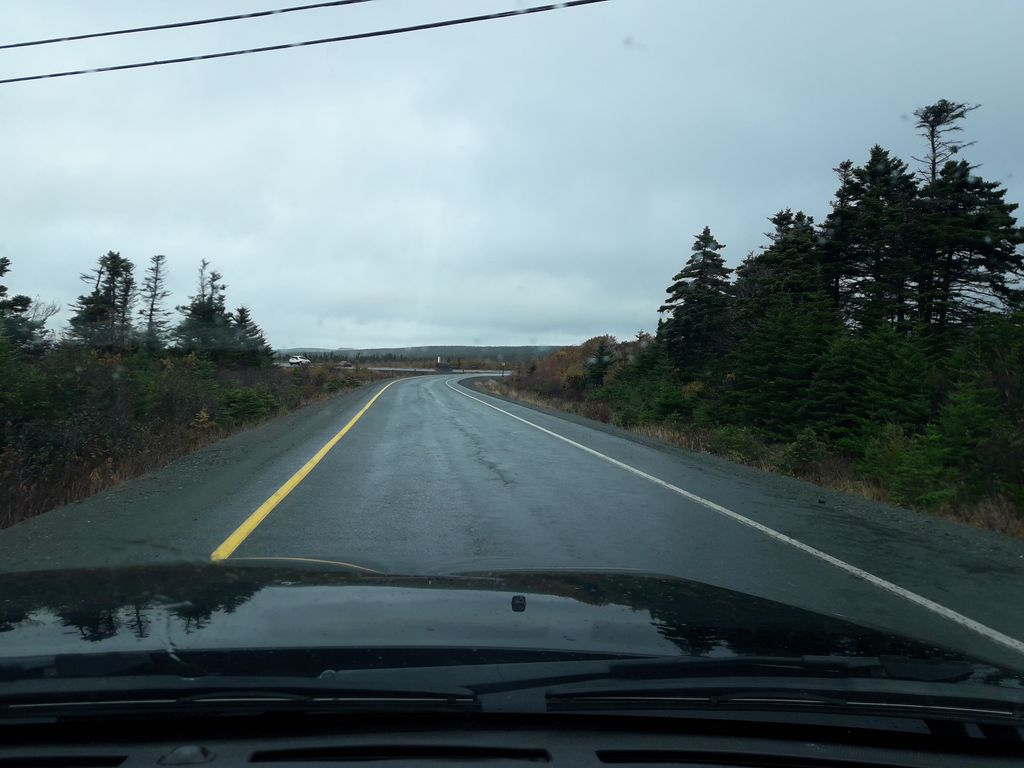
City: st_johns